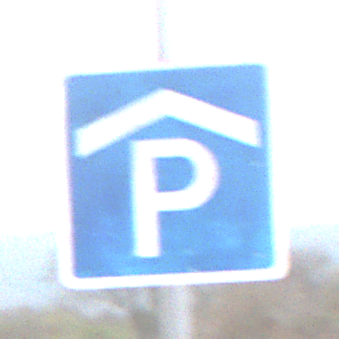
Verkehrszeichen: Parkhaus
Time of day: Midday
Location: Outdoor (Nature)
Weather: PartlyCloudy
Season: NotSpecified
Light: Natural